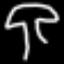
Label: mushroom